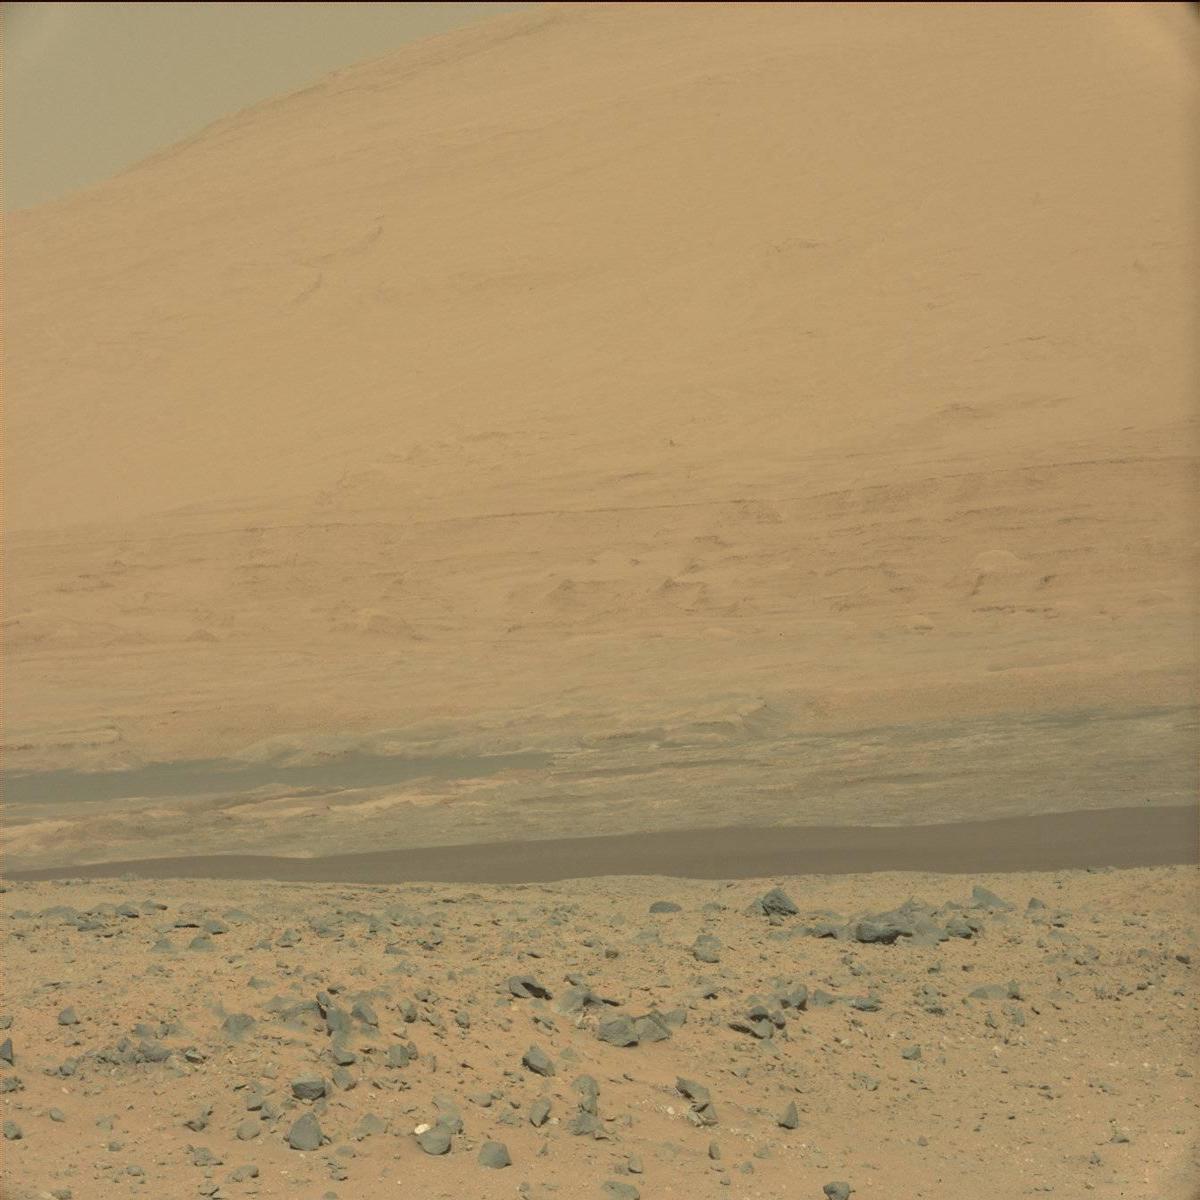
Terrain classes present: Bedrock, Ridge, Sand / Soil, Sky